Question: - - -
This is my first GUI design, and I've did it without GUI builder, at the moment stacked because I've understood, that <URL>.
ObjectListView has progress bar in .Net version, at the moment not in wx.Python.
> <URL>

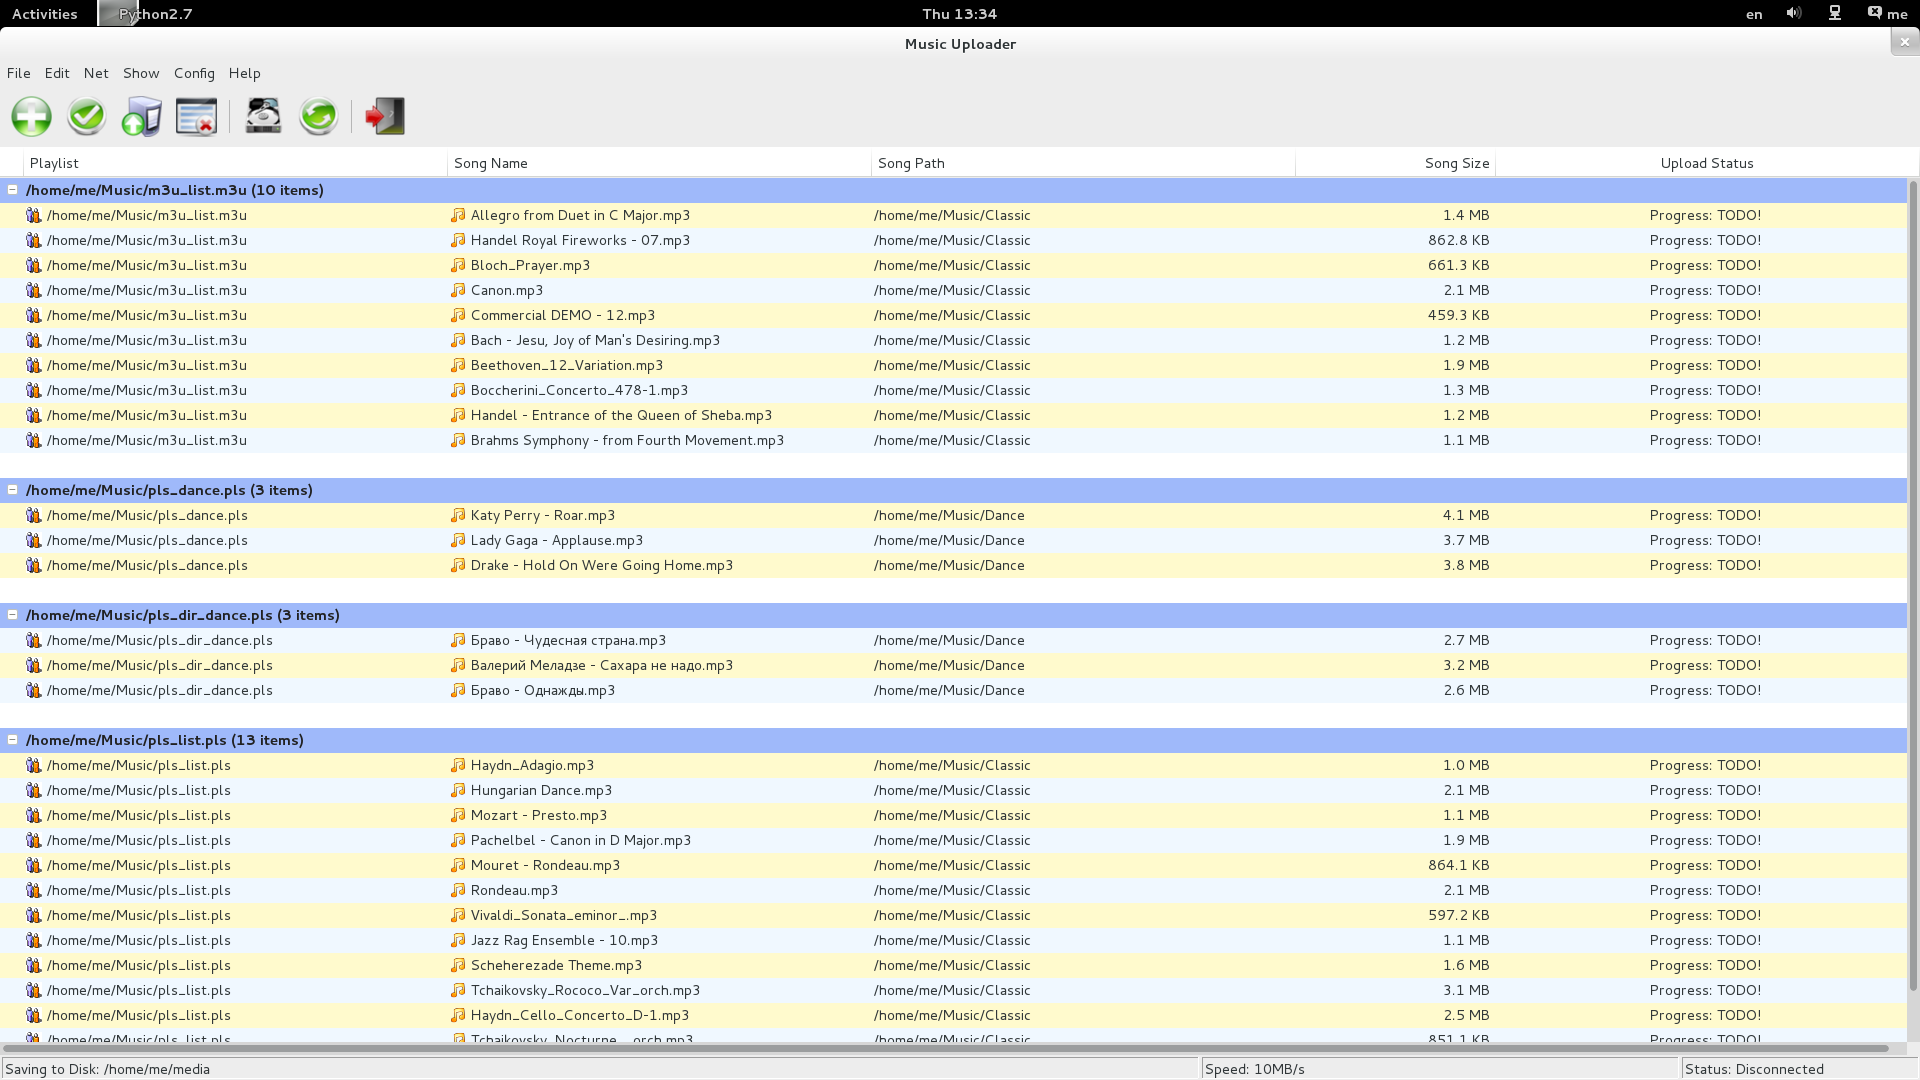
Answer: I'm not really sure what you're asking. wxPython and pyQt / pyside are probably the easiest to use on all platforms and will look right on most Operating systems. I know wxPython is specifically designed to wrap the native widgets so if you want your app to look native, I think wxPython is the way to go. If you want to be able to theme/skin your app, then PyQT or pyGTK may be better.
PyQt/PySide supports mobile to some degree, which I don't believe the other two do. If you plan to program for mobile, then you might want to go that route or look at Kivy.
PyQt/PySide have a pretty powerful WYSIWYG editor. wxPython has a couple, but I don't think any of them support all of wx's widgets and their support is spotty. That hasn't stopped me as I do all my coding by hand anyway.
As usual, you'll probably need to read lots of documentation and try each of them to see which one fits your brain and meets your needs best.